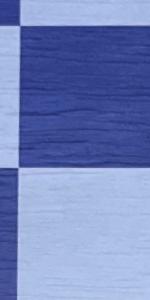
Label: Empty